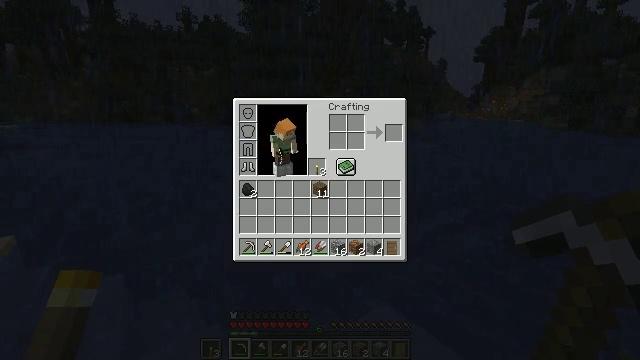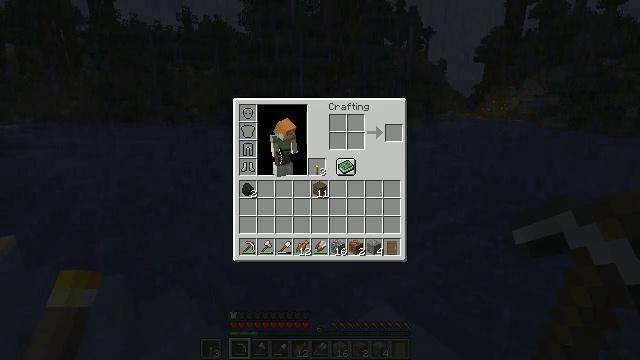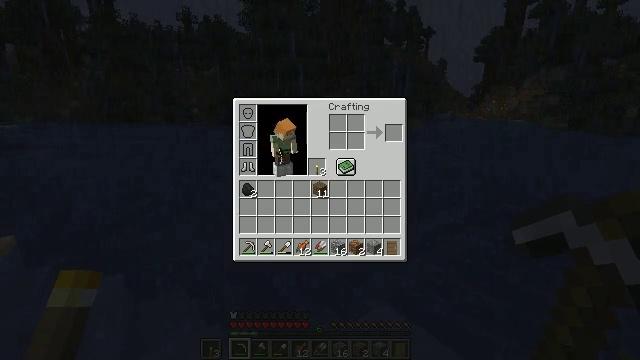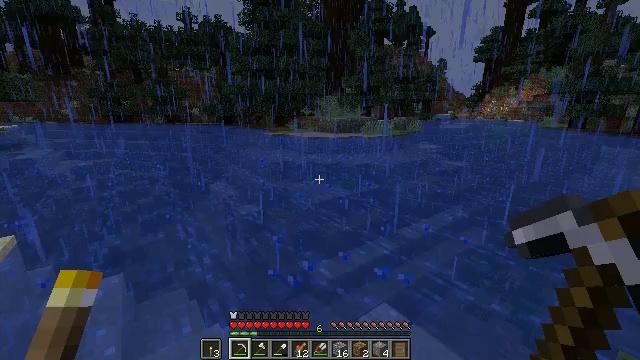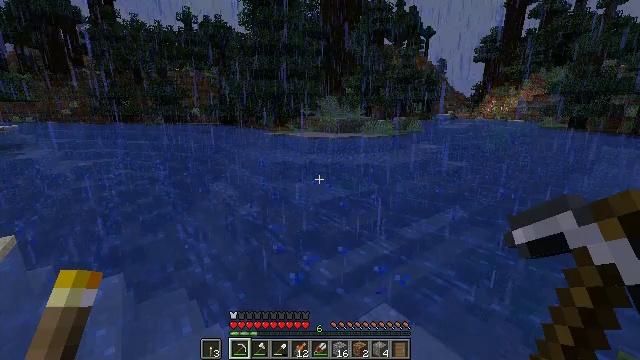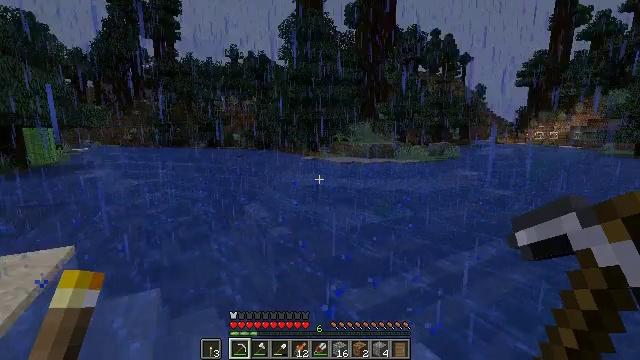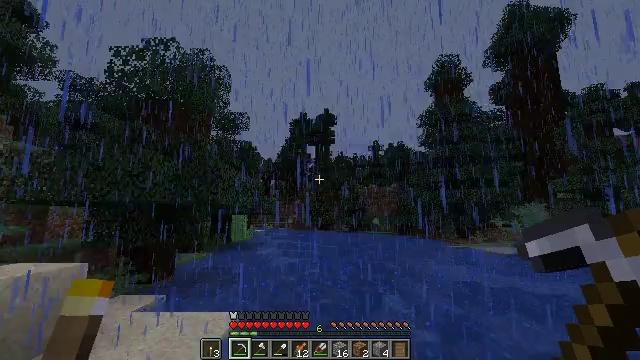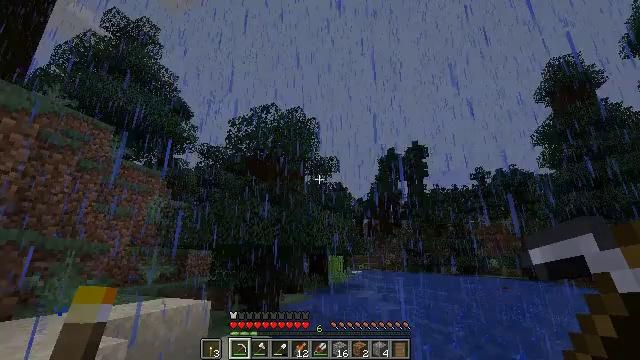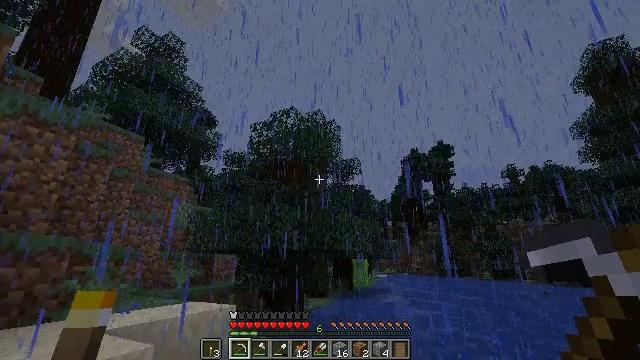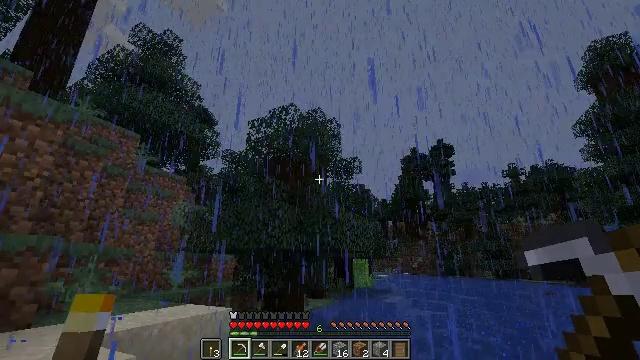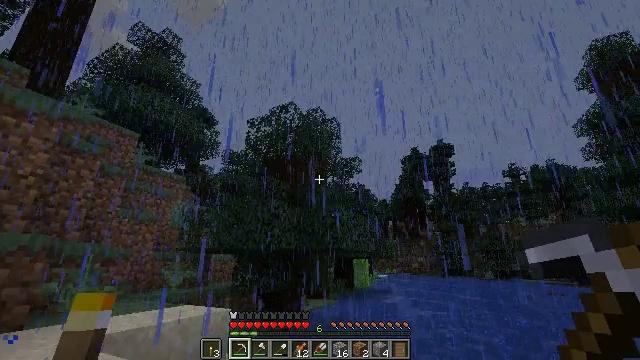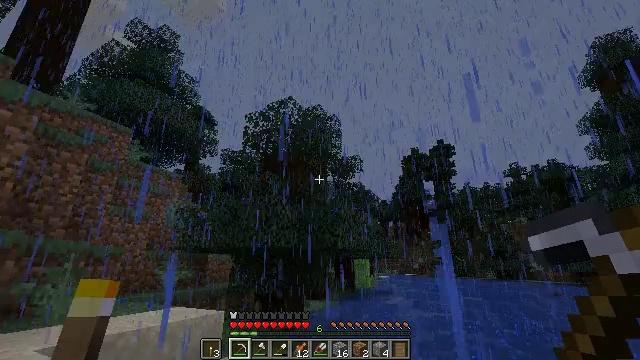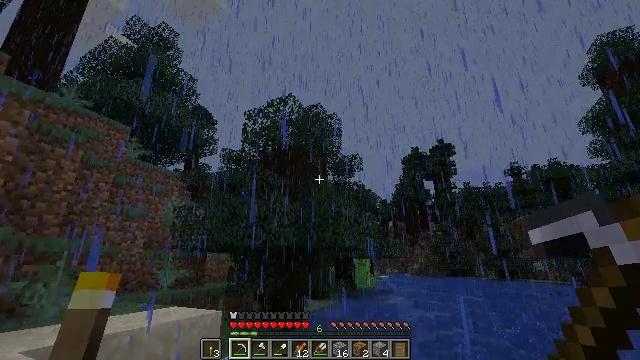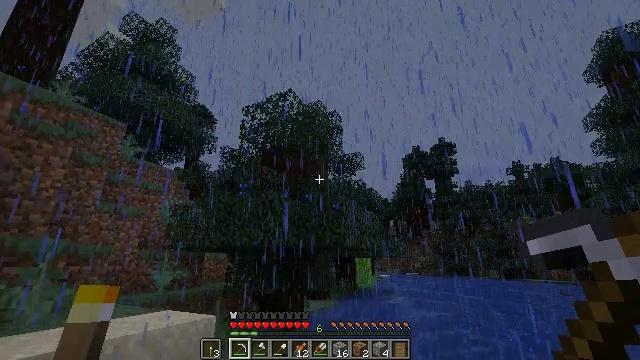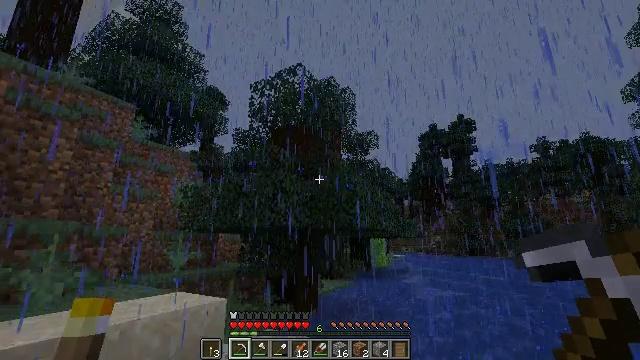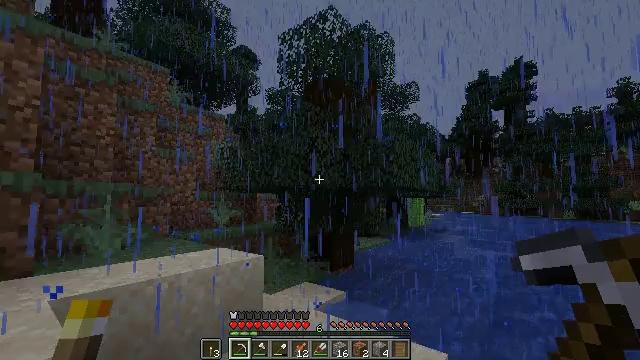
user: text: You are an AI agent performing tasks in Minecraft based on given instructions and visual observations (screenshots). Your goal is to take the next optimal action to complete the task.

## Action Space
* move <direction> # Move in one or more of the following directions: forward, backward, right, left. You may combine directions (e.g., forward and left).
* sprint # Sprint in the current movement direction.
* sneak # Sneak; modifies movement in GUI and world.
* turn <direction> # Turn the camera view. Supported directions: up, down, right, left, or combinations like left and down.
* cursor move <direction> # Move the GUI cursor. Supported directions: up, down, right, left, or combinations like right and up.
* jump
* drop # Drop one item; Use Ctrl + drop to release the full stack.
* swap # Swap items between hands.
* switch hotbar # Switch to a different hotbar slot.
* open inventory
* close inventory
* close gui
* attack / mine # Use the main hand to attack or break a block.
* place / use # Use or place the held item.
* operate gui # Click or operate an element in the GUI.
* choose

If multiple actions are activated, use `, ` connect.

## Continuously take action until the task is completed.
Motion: motion action
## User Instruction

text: Mine the sugar cane near rivers.
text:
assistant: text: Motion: no_op
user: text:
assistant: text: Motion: no_op
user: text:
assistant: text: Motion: close inventory
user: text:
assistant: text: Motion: close inventory
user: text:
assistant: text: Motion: turn left and up, close inventory
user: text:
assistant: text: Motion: move forward, turn left and up
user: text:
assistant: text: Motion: move forward, turn left and up
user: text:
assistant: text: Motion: move forward, turn left
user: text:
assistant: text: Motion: move forward
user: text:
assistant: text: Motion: move forward
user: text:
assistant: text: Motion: move forward
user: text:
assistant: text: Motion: move forward
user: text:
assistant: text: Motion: move forward
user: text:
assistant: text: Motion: move forward, turn left and down
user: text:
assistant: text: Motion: move forward, turn left and down
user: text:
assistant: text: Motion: move forward, turn left and down
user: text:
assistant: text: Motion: move forward
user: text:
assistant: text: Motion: move forward
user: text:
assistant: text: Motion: move forward
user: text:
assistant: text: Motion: move forward, turn right and down
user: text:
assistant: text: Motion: move forward, turn down
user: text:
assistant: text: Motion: move forward
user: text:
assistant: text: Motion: move forward
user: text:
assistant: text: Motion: move forward
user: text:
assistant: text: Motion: move forward
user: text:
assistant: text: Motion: move forward
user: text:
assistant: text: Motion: move forward, turn left and down
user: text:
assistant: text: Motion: move forward, turn left
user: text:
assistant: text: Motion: move forward
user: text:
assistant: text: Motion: move forward